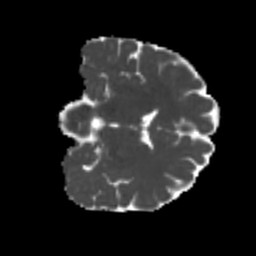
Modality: MD
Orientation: coronal
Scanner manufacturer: siemens
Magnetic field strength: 3 T
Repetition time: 4 s
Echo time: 0.0594 s